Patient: sex F, age 72
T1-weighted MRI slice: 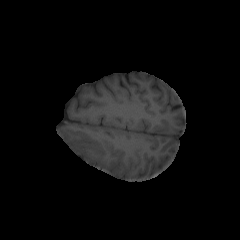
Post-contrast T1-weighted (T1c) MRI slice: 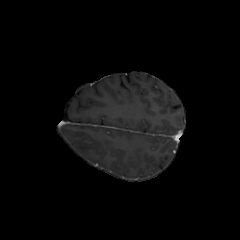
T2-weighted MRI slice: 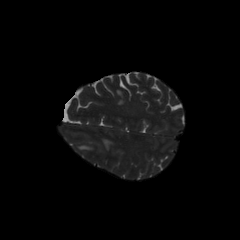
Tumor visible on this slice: yes
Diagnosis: Glioblastoma, IDH-wildtype
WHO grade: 4